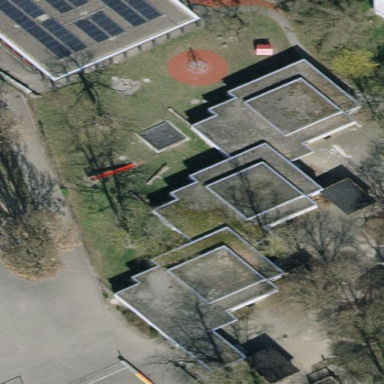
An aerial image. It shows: School building serving as kindergarten.